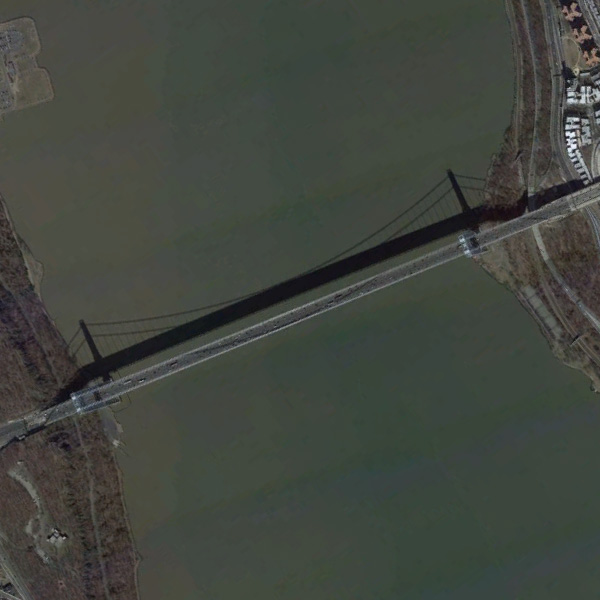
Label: Bridge